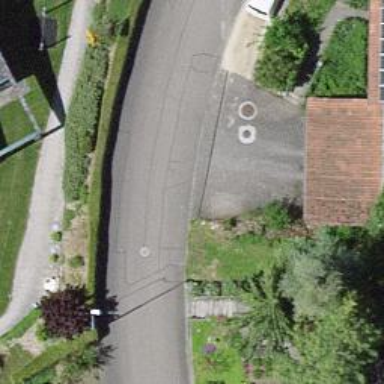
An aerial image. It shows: Paved residential road.